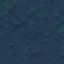
Label: Forest